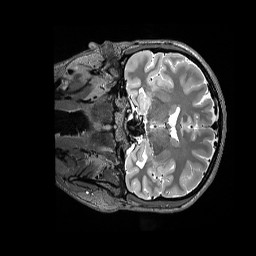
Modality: T2w
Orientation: coronal
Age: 26
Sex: male
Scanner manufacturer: siemens
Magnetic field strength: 3 T
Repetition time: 3.2 s
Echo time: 0.562 s